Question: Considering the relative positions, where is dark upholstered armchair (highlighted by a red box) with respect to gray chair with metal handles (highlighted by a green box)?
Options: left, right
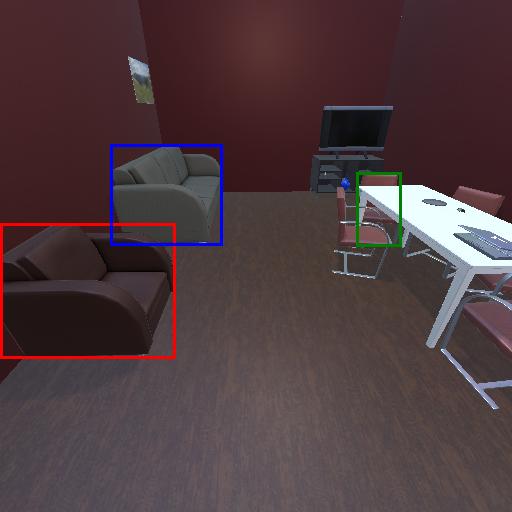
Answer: left